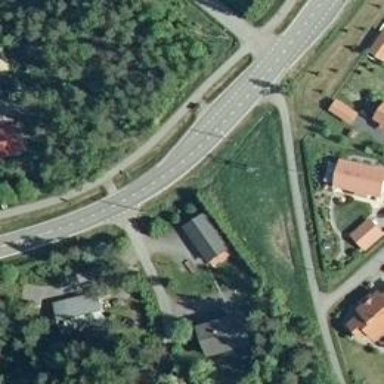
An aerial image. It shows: Secondary road with asphalt surface.